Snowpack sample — Buffalo Mountain, Silverthorne, Colorado, USA (1/25/25, 10:11 AM MST)
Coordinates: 39.6222, -106.1139
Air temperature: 22 °F
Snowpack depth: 110 cm
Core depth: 30 cm
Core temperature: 42.8 °F
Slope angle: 12°, slope face: 102°
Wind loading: high
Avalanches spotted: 0
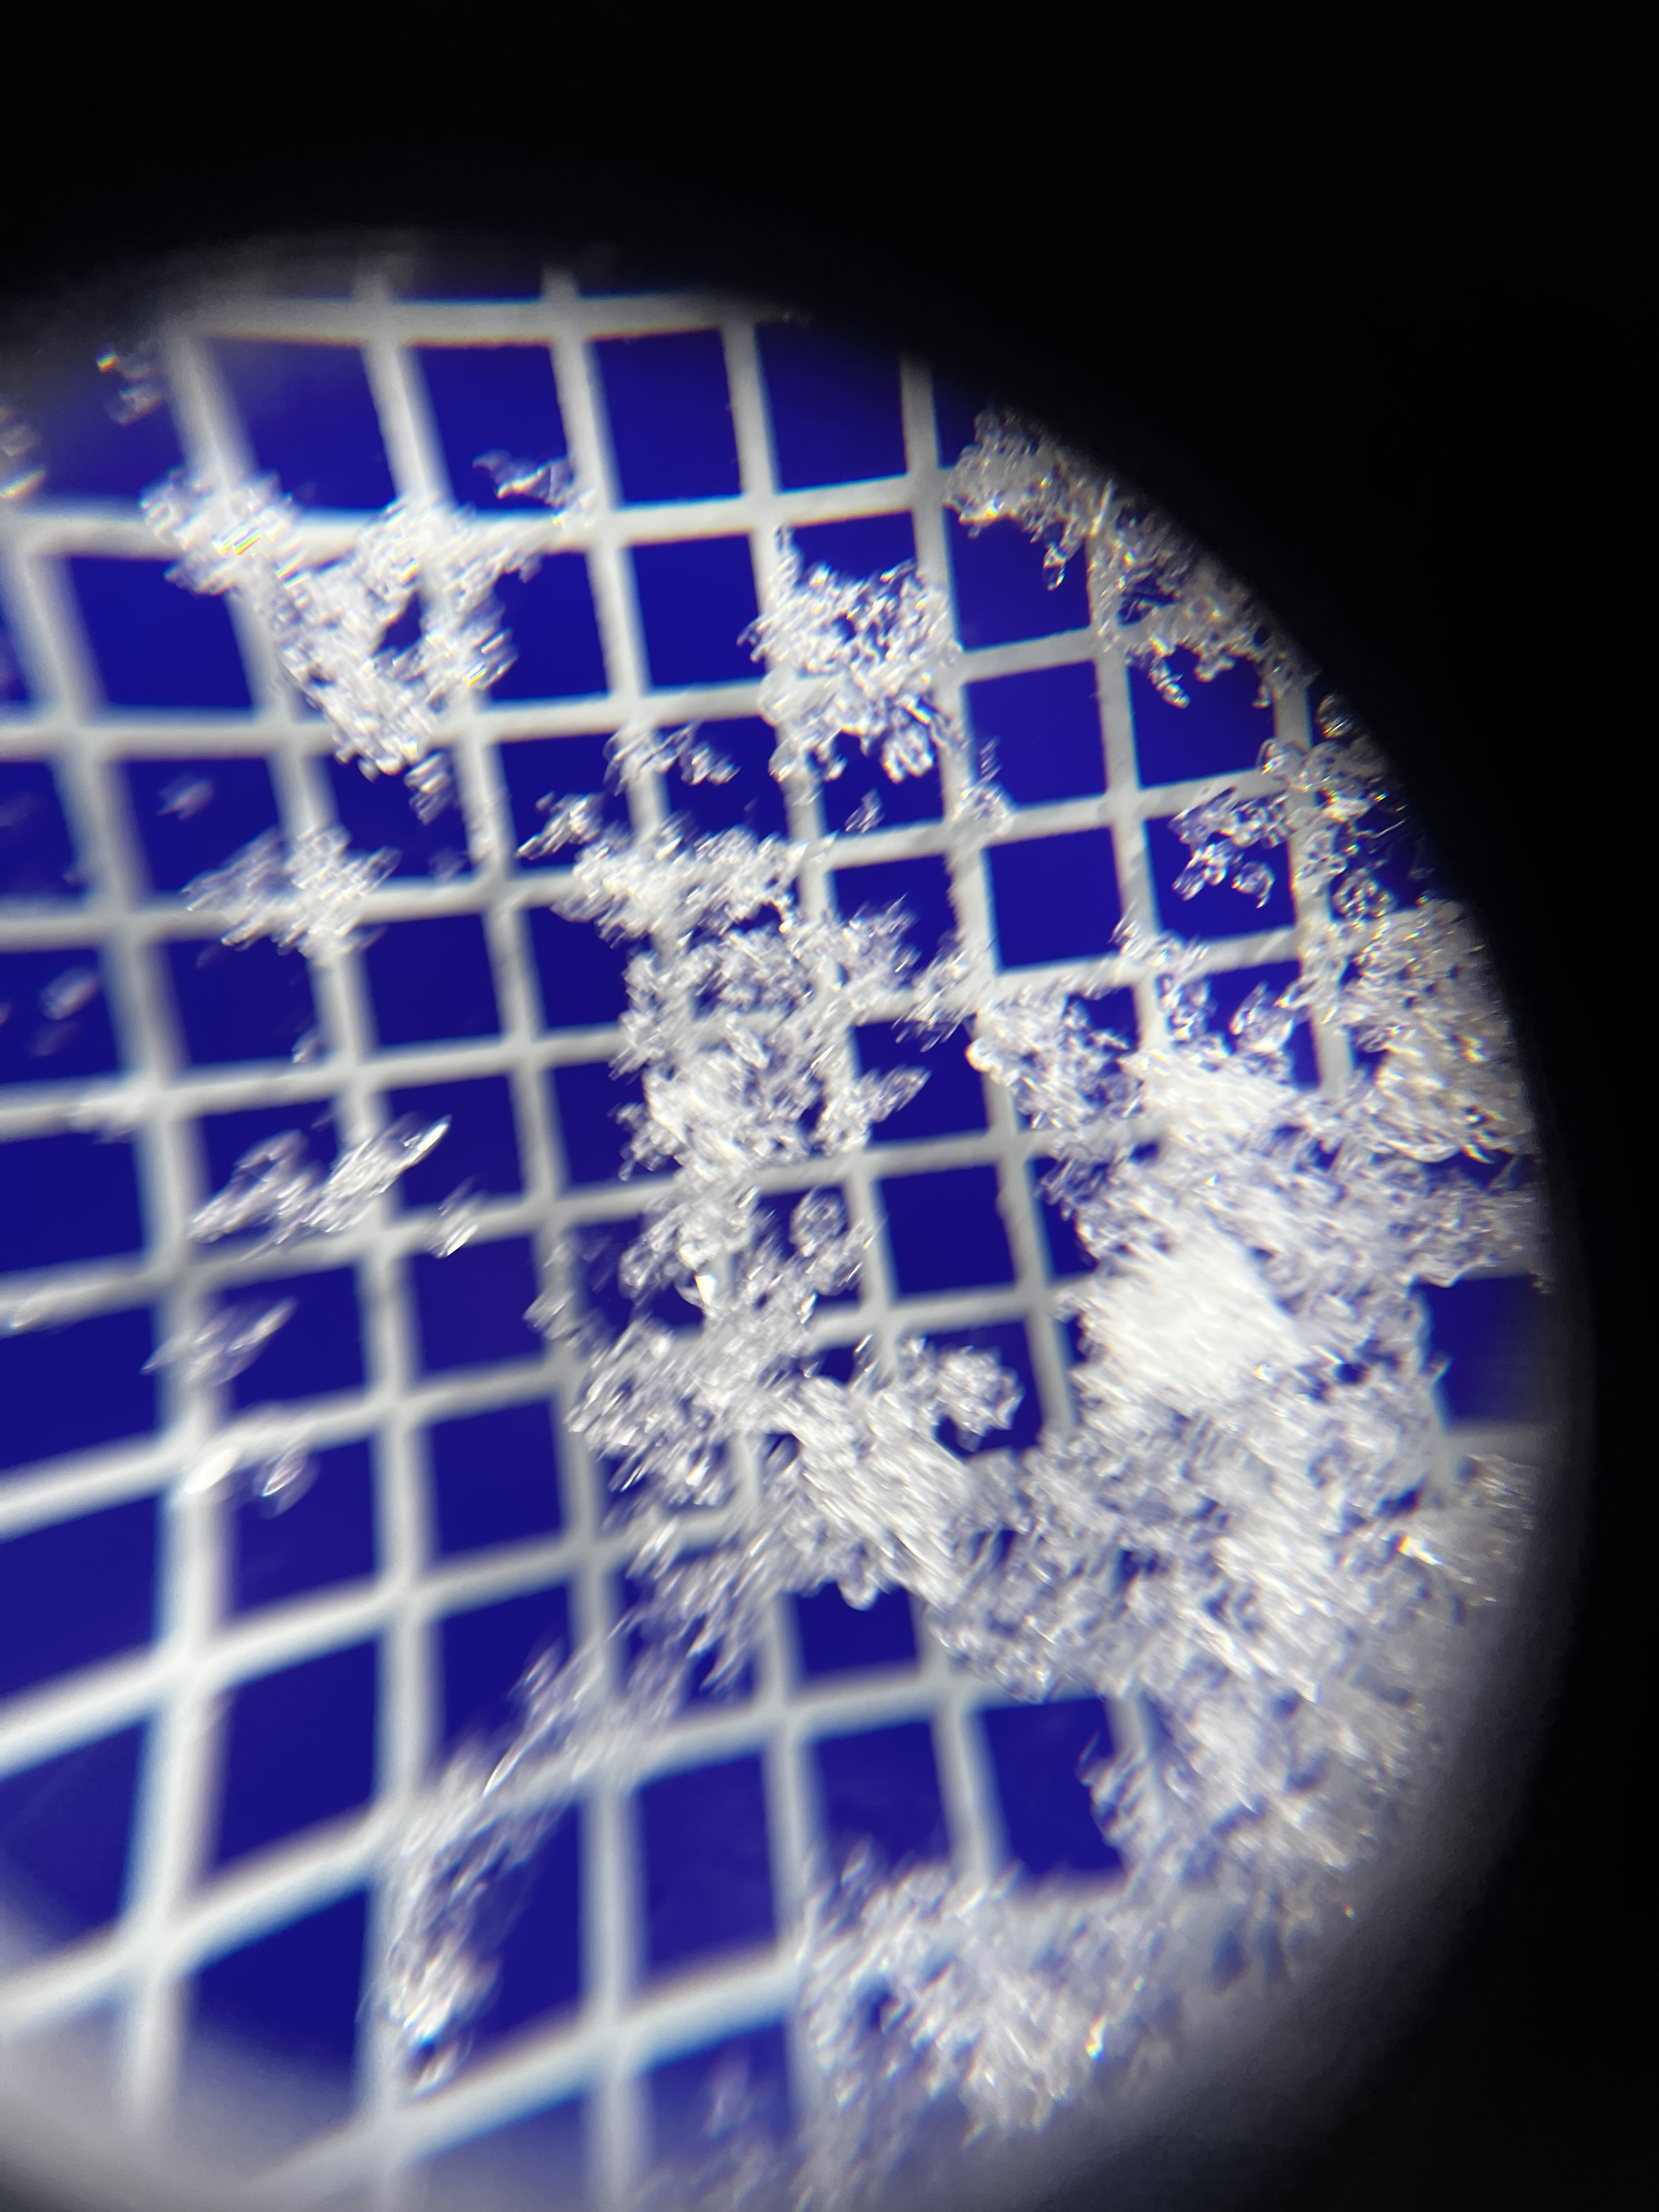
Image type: magnified_profile
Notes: No avalanches nearby, collected on the outskirts of a fire break 15 meters from the treeline, on way to Buffalo and Red Mountain